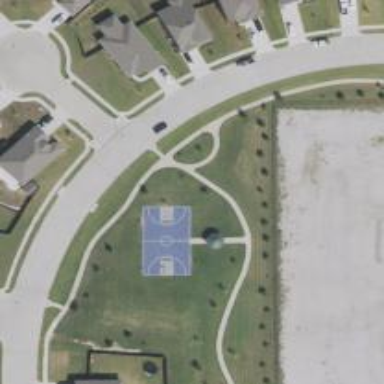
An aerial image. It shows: Basketball court located in leisure land pitch.